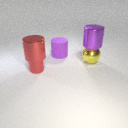
large purple rubber cylinder to the left of large yellow metal sphere